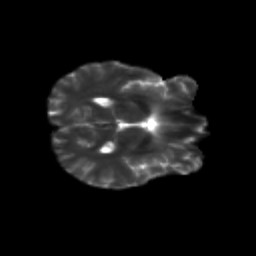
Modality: T2w
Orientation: axial
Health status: healthy
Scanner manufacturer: siemens
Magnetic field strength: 3 T
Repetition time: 12 s
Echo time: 0.092 s